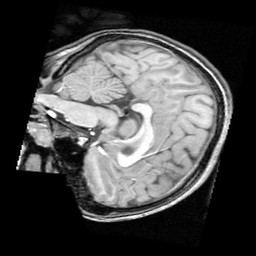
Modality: T1w
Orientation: sagittal
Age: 13
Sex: female
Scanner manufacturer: ge
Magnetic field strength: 1.5 T
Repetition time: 0.03333 s
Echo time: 0.008 s